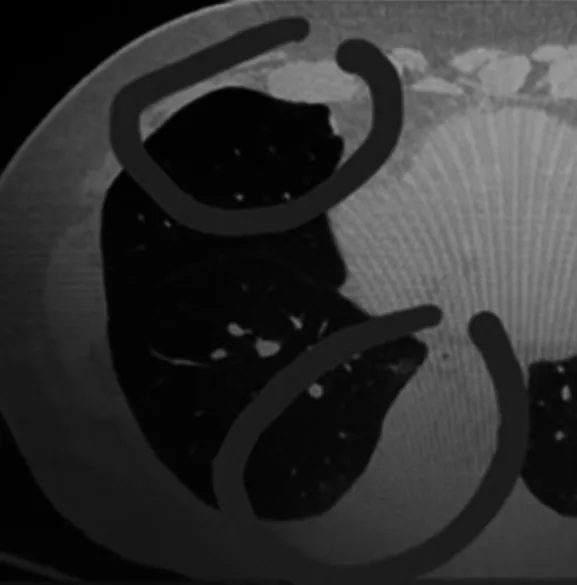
CT-scan chest/lung with 128 slices of the patient on the 12th day of treatment. . Circles indicate ground-glass appearance on the right lobe lung.
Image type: radiology (ct)